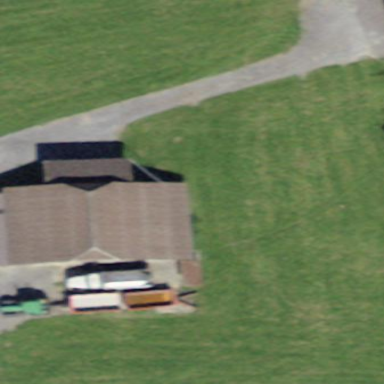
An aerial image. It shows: Farmyard area.